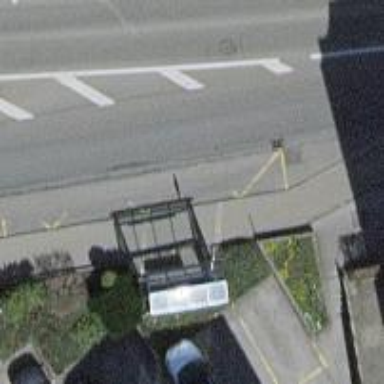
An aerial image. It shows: Bus stop with sheltered platform for public transport.